Question: This is the PHP script I wrote in a folder of my server:
'''
<?php
$answer = $_POST['ans'];
if ($answer == "yes.") {
$testo = "qwe
";
$documento ="/other/yes.txt";
$identificatore = fopen($documento, "a");
fwrite($identificatore, $testo) ;
}
else {
$testo = "qwe
";
$documento ="/other/no.txt";
$identificatore = fopen($documento, "a");
fwrite($identificatore, $testo) ;
}
fclose($identificatore);
header('http://mk7vrlist.altervista.org/other/poll.html');
?>
'''
This code takes the answer from a radiogroup and if the answer is 'Yes', it makes a file called 'yes.txt'. Else it makes a file called 'no.txt'. This is the image.

This is the HTML code:
'''
<form name="mainform" action="poll.php" method="POST">
<br />
<input type="radio" name="yes" value="yes">Yes, I like it.<br>
<br />
<input type="radio" name="yes" value="no" onclick="apri();">No, I want the old layout.
</fieldset>
//other code...
<input type="submit" value="Send" />
</td>
</table>
</form>
'''
When I click the "Send" button, the script doesn't save anything on the server. Do you know why?
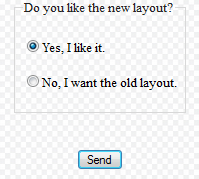
Answer: First both your radio buttons should be called 'name="ans"' and not 'name="yes"'
Your 'if ($answer == "yes.")' should not have a dot in it.
And your header is not properly formatted:
'''
header('http://mk7vrlist.altervista.org/other/poll.html');
'''
should read as:
'''
header('Location: http://mk7vrlist.altervista.org/other/poll.html');
'''
- 'headers'<URL>
This:
'''
<input type="radio" name="yes" value="no" onclick="apri();">
'''
'onclick="apri();' does not belong in there. If you're going to use this, would be used in conjunction with a 'submit' button.
This '$testo = "qwe
";' may need to be reformatted as '$testo = "qwe" . "
";' Linux and Windows react differently using '
'
## HTML form (reformatted)
'''
<form name="mainform" action="poll.php" method="POST">
<br />
<input type="radio" name="ans" value="yes">Yes, I like it.<br>
<br />
<input type="radio" name="ans" value="no">No, I want the old layout.
</fieldset>
<input type="submit" value="Send" />
</td>
</table>
</form>
'''
## PHP handler
'''
<?php
$answer = $_POST['ans'];
if ($answer == "yes") {
$testo = "YES
";
$documento ="yes.txt";
$identificatore = fopen($documento, "a");
fwrite($identificatore, $testo) ;
}
else {
$testo = "NO
";
$documento ="no.txt";
$identificatore = fopen($documento, "a");
fwrite($identificatore, $testo) ;
}
fclose($identificatore);
header('Location: http://mk7vrlist.altervista.org/other/poll.html');
// echo "ok done";
?>
'''
---
>
## EDIT (optional as a counter method)
---
You may also want to use your answers as a counter instead of appending data which will eventually could grow very large.
You must first create two files with the number '0' (zero) inside them.
'yes_count.txt' and 'no_count.txt'
Here is a tested example of such a way:
'''
<?php
$answer = $_POST['ans'];
if ($answer == "yes") {
$fr_yes = fopen("yes_count.txt", "r");
$text_yes = fread($fr_yes, filesize("yes_count.txt"));
$fw = fopen("yes_count.txt", "w");
$text_yes++;
fwrite($fw, $text_yes);
// will echo the counter but you can use header to redirect after
echo $text_yes;
// header('Location: http://mk7vrlist.altervista.org/other/poll.html');
}
else {
$fr_no = fopen("no_count.txt", "r");
$text_no = fread($fr_no, filesize("no_count.txt"));
$fw = fopen("no_count.txt", "w");
$text_no++;
fwrite($fw, $text_no);
// will echo the counter but you can use header to redirect after
echo $text_no;
// header('Location: http://mk7vrlist.altervista.org/other/poll.html');
}
?>
'''